Question: I was wondering if someone could help me hide table cells based on certain criteria. I would like to interogate every element inside the table cell (td) tag and hide the parent node (td) only if every element that is nested does not have a style of "display:none;" I'm currently using javascript to do this, but it hides (td) that have one occurence of "display:none;" So as long every element within the does not have "style:display:none;" leave it alone, otherwise hide it. Hope this makes sense.
Thanks.

'''
<script language="JavaScript" type="text/javascript">
var links = document.body.getElementsByTagName("a");
for(i=0; i<links.length; i++)
{
if(links[i].outerHTML.indexOf("BaseType") != -1 &&
links[i].parentNode.parentNode.parentNode.parentNode.className == "level-section")
{
links[i].parentNode.parentNode.parentNode.parentNode.style.display = "none";
links[i].parentNode.parentNode.parentNode.parentNode.parentNode.style.display = "none";
}
}
</script>
'''
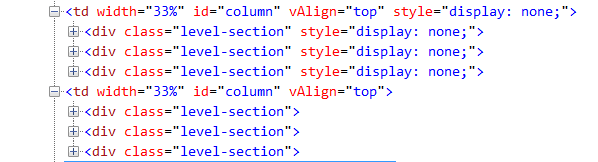
Answer: I'm not sure if you want to use jQuery or not. And since there's already a couple jQuery answers already here's a pure JavaScript solution:
<URL>
### Javascript
'''
var data = document.querySelectorAll('td');
Array.prototype.forEach.call(data, function(td){
var hide = Array.prototype.some.call(td.children, function(div){
return div.style.display == "none";
});
if (hide) {
td.style.display = "none";
}
});
'''